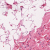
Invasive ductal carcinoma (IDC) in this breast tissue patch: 0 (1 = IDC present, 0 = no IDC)